Question: Given the following XML "thisXML":

I can obtain the product name via
'''
<cfset vProduct = thisXML.xmlchildren[1].xmltext>
'''
But, how do obtain a value by xmlName, rather than by xmlChildren array position, i.e. in pseudocode:
'''
<cfset vProduct = thisXML.xmlchildren[xmlName='product'].xmltext>
'''
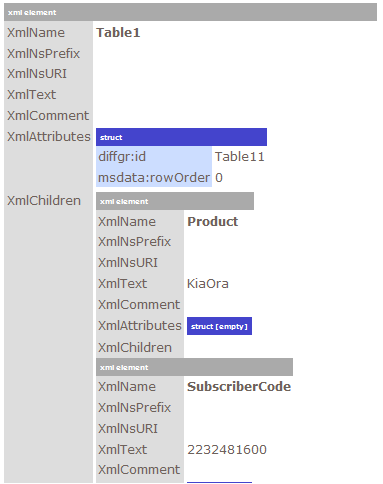
Answer: You should be able to get to it with 'thisXML.Product' - it worked for me.
--xmltest.xml
'''
<table1>
<product>KiaOra</product>
<SubscriberCode><PHONE></SubscriberCode>
</table1>
'''
--xmltest.cfm
'''
<cfscript>
// this is setup stuff
f = FileRead(expandPath("xmltest.xml"));
x = XmlParse(f);
xDetail = XmlSearch(x,"/table1")[1]; // this gets the exact result your cfdump image has
// here is the important part
writeOutput(xDetail.product.xmlText);
</cfscript>
'''
--output
'''
KiaOra
'''
You just have to realize that even though your XML prints out in the detail view, it still works like XML in the standard cfdump view.